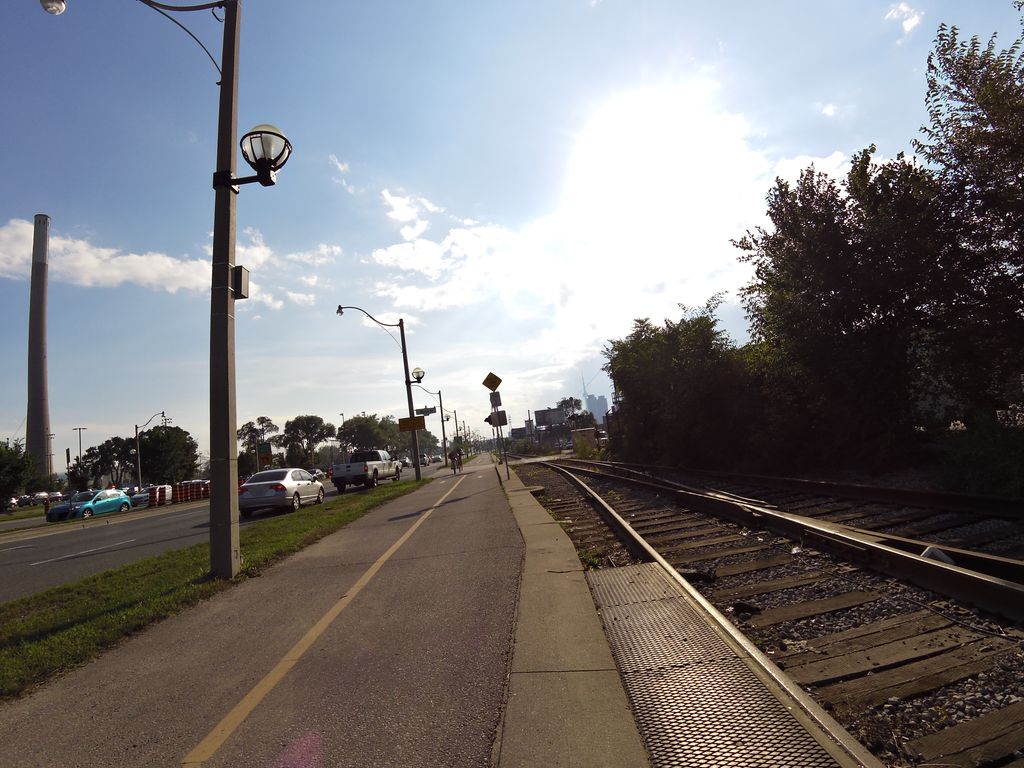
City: toronto